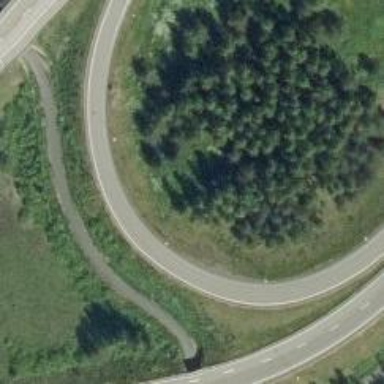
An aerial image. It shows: Asphalt motorway link with embankment.